Interaction volume radius: 10 \u00c5
Interaction volume height: 25 \u00c5
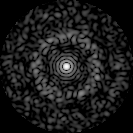
Disorder parameter: 0.8161